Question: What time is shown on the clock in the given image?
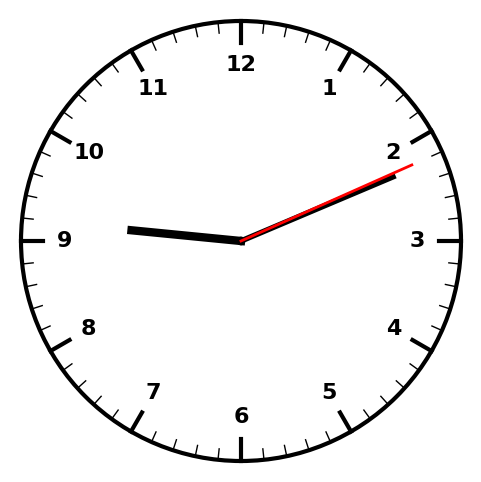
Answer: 09:11:11